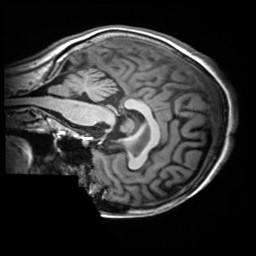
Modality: T1w
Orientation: sagittal
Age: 65
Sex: female
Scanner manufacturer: siemens
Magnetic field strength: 3 T
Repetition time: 2.2 s
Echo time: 0.00245 s